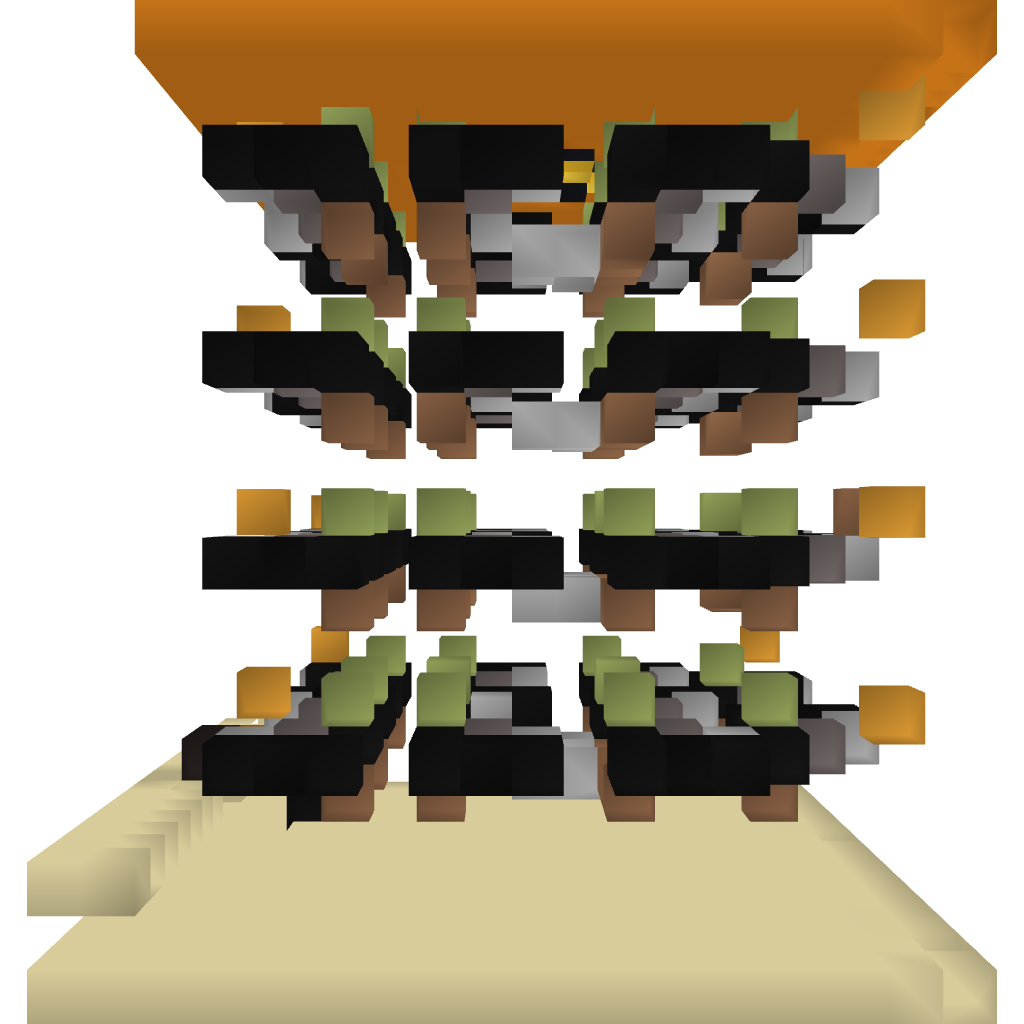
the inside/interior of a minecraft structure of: Giant Pumpkin-Pumpkin Farm